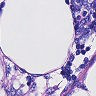
Metastatic tissue present: no